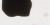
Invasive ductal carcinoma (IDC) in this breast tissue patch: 0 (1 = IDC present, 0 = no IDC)